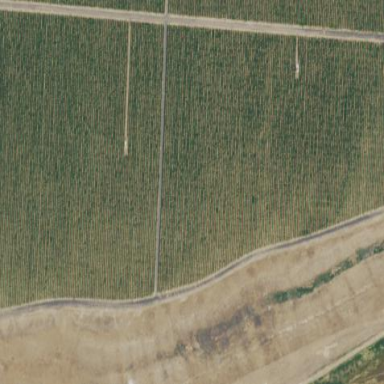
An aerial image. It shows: Vineyard growing grapes.